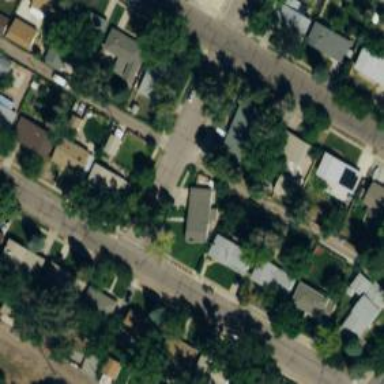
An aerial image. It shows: Residential road.